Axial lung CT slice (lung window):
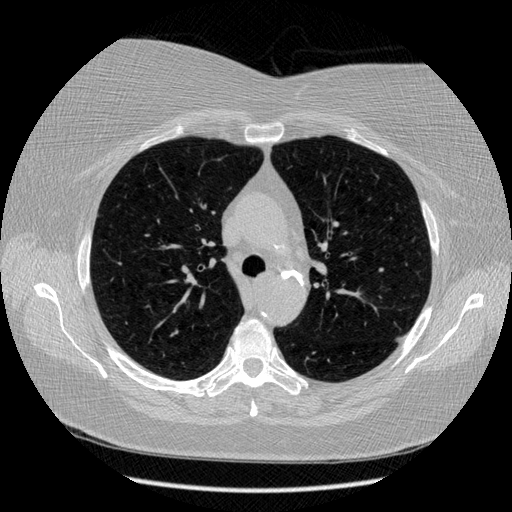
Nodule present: no